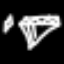
Label: diamond